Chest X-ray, PA view. Patient: 56 years old, sex F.
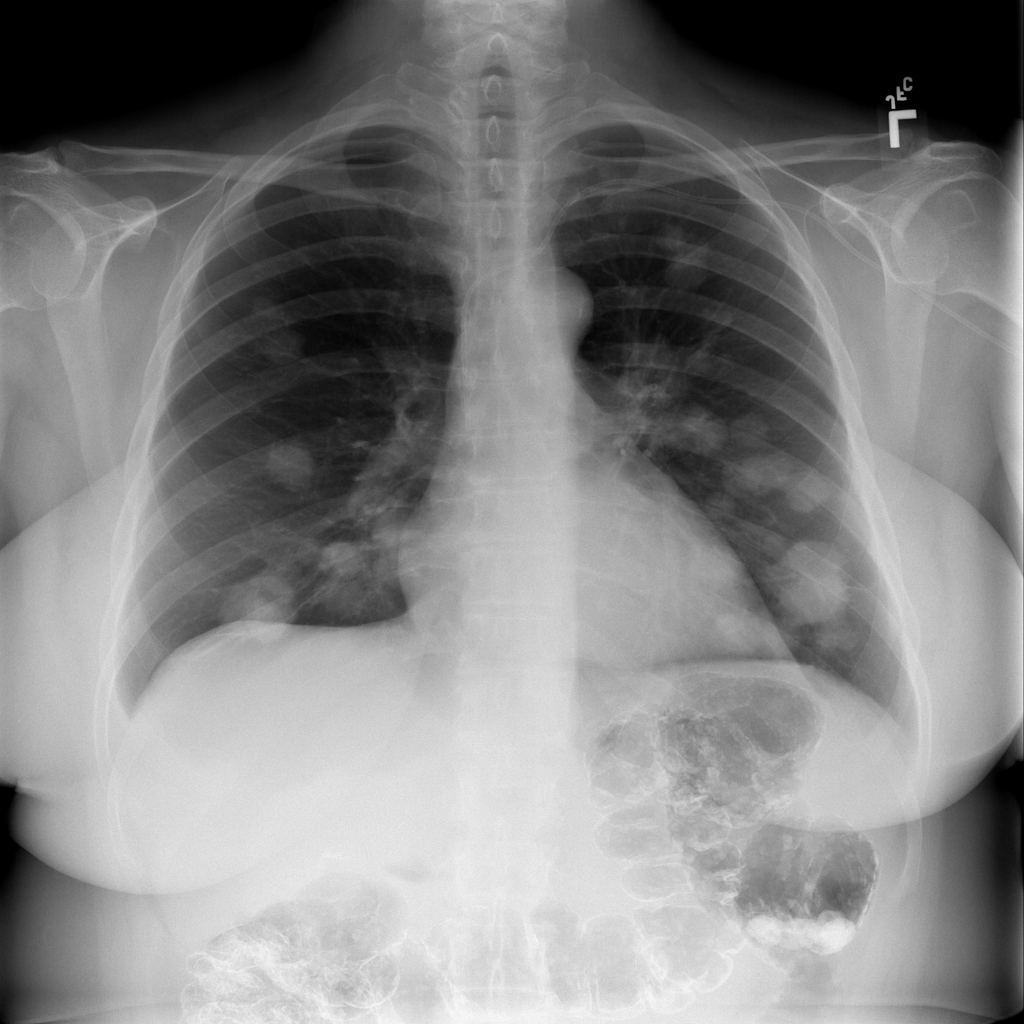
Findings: No Finding